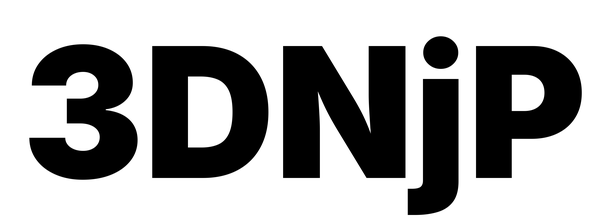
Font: Inter_Black